Question: i implemented a normal 'for each'-Loop (not the excel specific for each row) in my UIPath Project.
The for-each Loop looks through a datatable with previously retrieved data from an excel file.
The for-each-loop then itererates through the Data with an if-else behind it.
Lets say it is as follows:
'''
for each item in dataTable:
if (content of item == "10")
{
write cell: "Test" into A + index.ToString()
// leads for instance to writing into excel column 'A1'
}
else
{ write cell: "ElseTest" into for C + index.ToString() }
'''
-- I used the .. :D
-> So the problem is:
into the cells , where else putting out a MessageBox with random text inside the if and elses is done in milli-seconds, so the for-each-loop can't be the problem...
I ran that process with task manager opened and found out that Excel starts up, CPU percantage increases heavily, immidiately jumps to 0%... same happens again, for each iteration through the loop.
Is there a to do that?
I need the for-each structure, because I need to check if it's either value 1 or value 2 inside the cell...

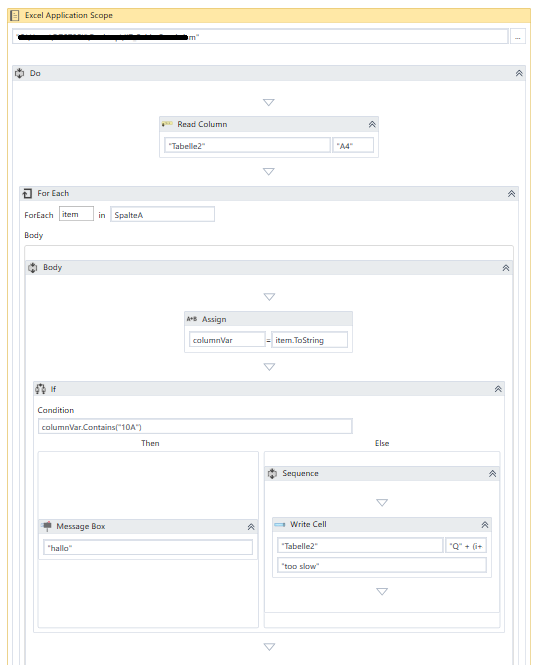
Answer: One possible option is to use the 'Read Range' activity, manipulate the 'DataTable' object itself, and then at the end write said object back to the same range using the 'Write Range' activity.
Here's an example. My sheet contains 100 rows with all numbers from 1 to 100 in column A. Whenever there's a "1" in the cell, the data will be overwritten (in the 'DataTable' object).
<URL>